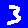
Digit: 3